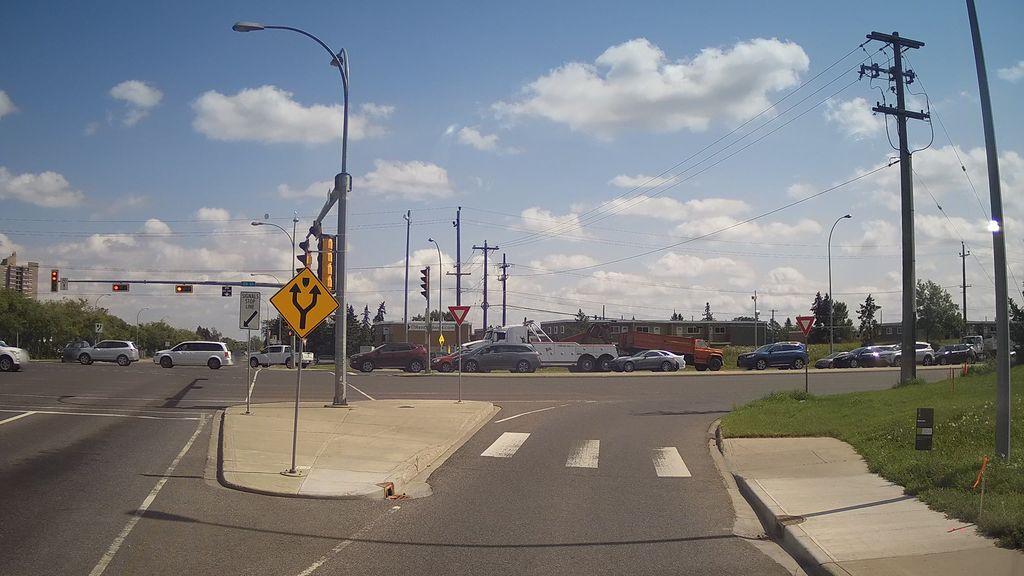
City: edmonton